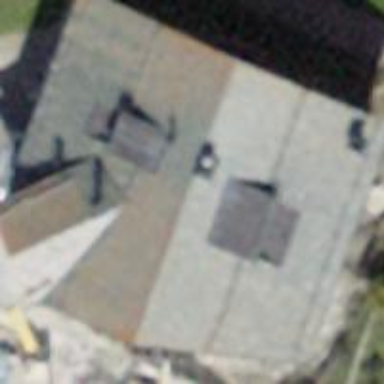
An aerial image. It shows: Building that houses restaurant.